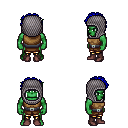
a pixel art fantasy rpg character, male body template, orc, green skin, leather chest armor, gold greaves, blue curly afro hairstyle, chain hood, maroon shoes, four views (front, back, left, right), 2x2 character sprite sheet, small pixel art, hard edges, no anti-aliasing